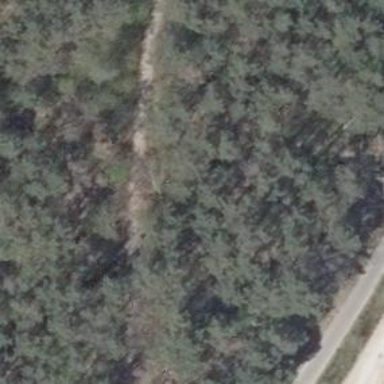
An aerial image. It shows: Track that is also bridleway.